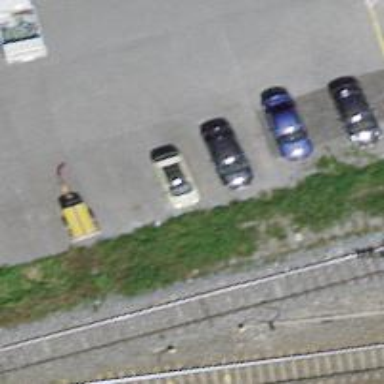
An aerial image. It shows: Charging station.